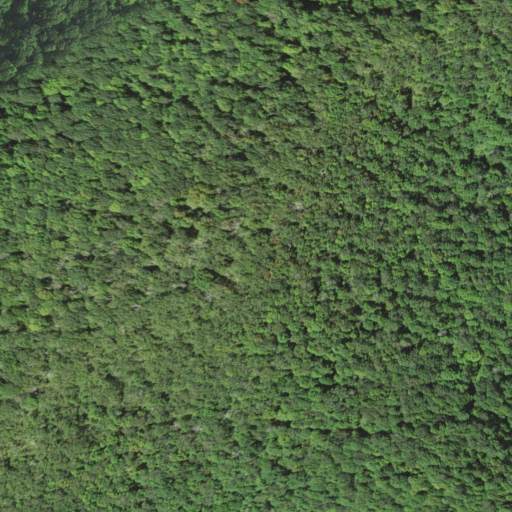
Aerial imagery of mountain in Virginia named Snowy Mountain containing only deciduous forest